Question:
How Do i make this view. I checked Spinner and PopUp window but i failed to do... Please suggest me any examples...
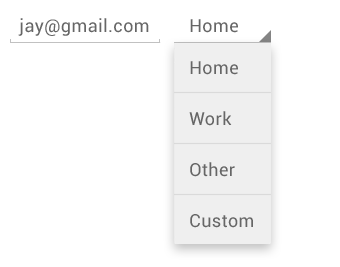
Answer: you should go for Android QuickAction widget.

This is an open source project of GithUb.
<URL>
<URL>
Hope this will help you.